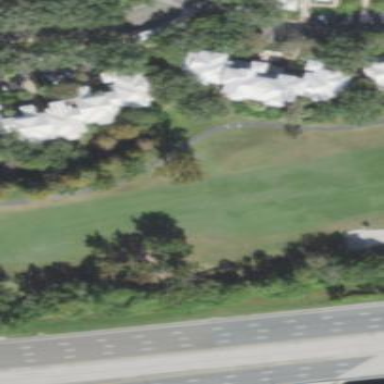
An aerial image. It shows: Grassy area designated as golf fairway.